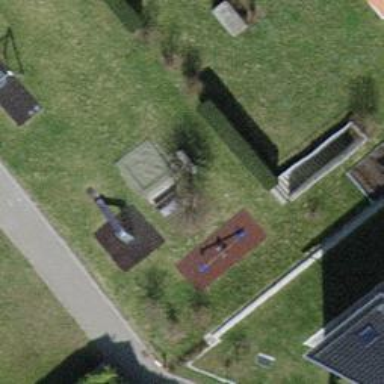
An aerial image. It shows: Brown bench.